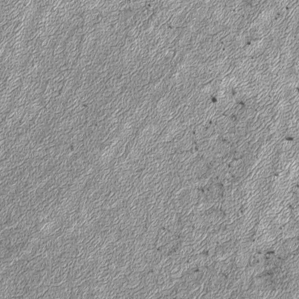
Label: frost